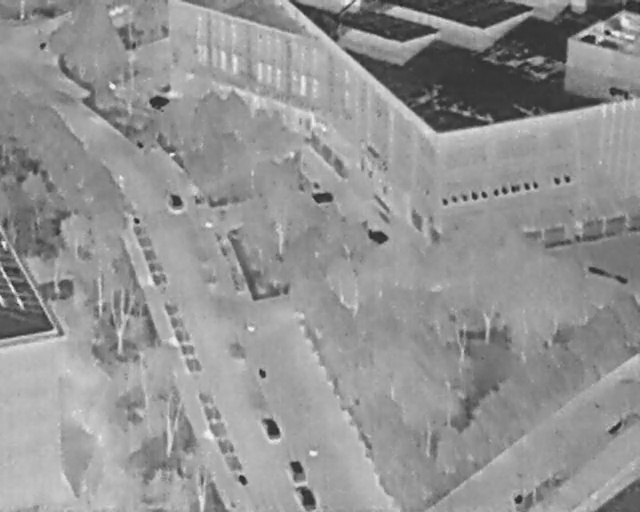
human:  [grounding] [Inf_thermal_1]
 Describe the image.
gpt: In the satellite image, there is  <ref>1 small car </ref> <box>[[25, 38, 28, 40, 166]]</box> located at left,  <ref>3 small car </ref> <box>[[40, 82, 44, 84, 162], [44, 90, 48, 93, 161], [45, 95, 49, 98, 159]]</box> located at bottom.